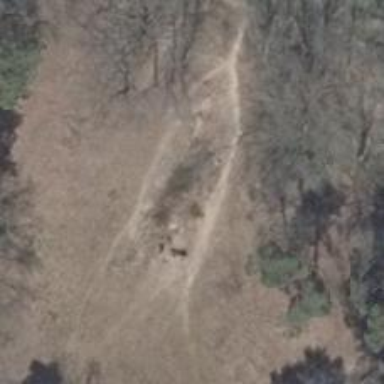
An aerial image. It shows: Ground path.